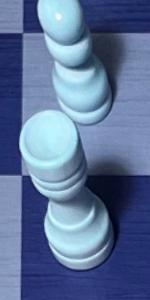
Label: Rook_White